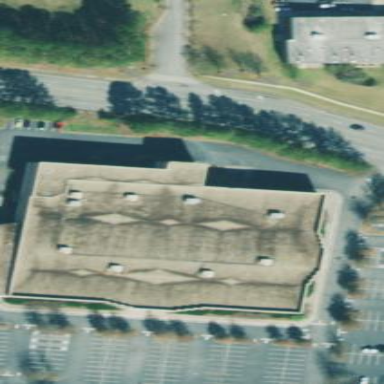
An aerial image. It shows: Retail building.